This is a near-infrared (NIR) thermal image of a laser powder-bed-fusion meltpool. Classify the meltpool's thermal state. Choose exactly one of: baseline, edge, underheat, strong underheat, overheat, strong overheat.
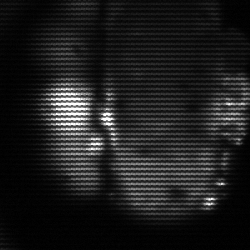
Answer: strong underheat